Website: apple
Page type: customer-info-address
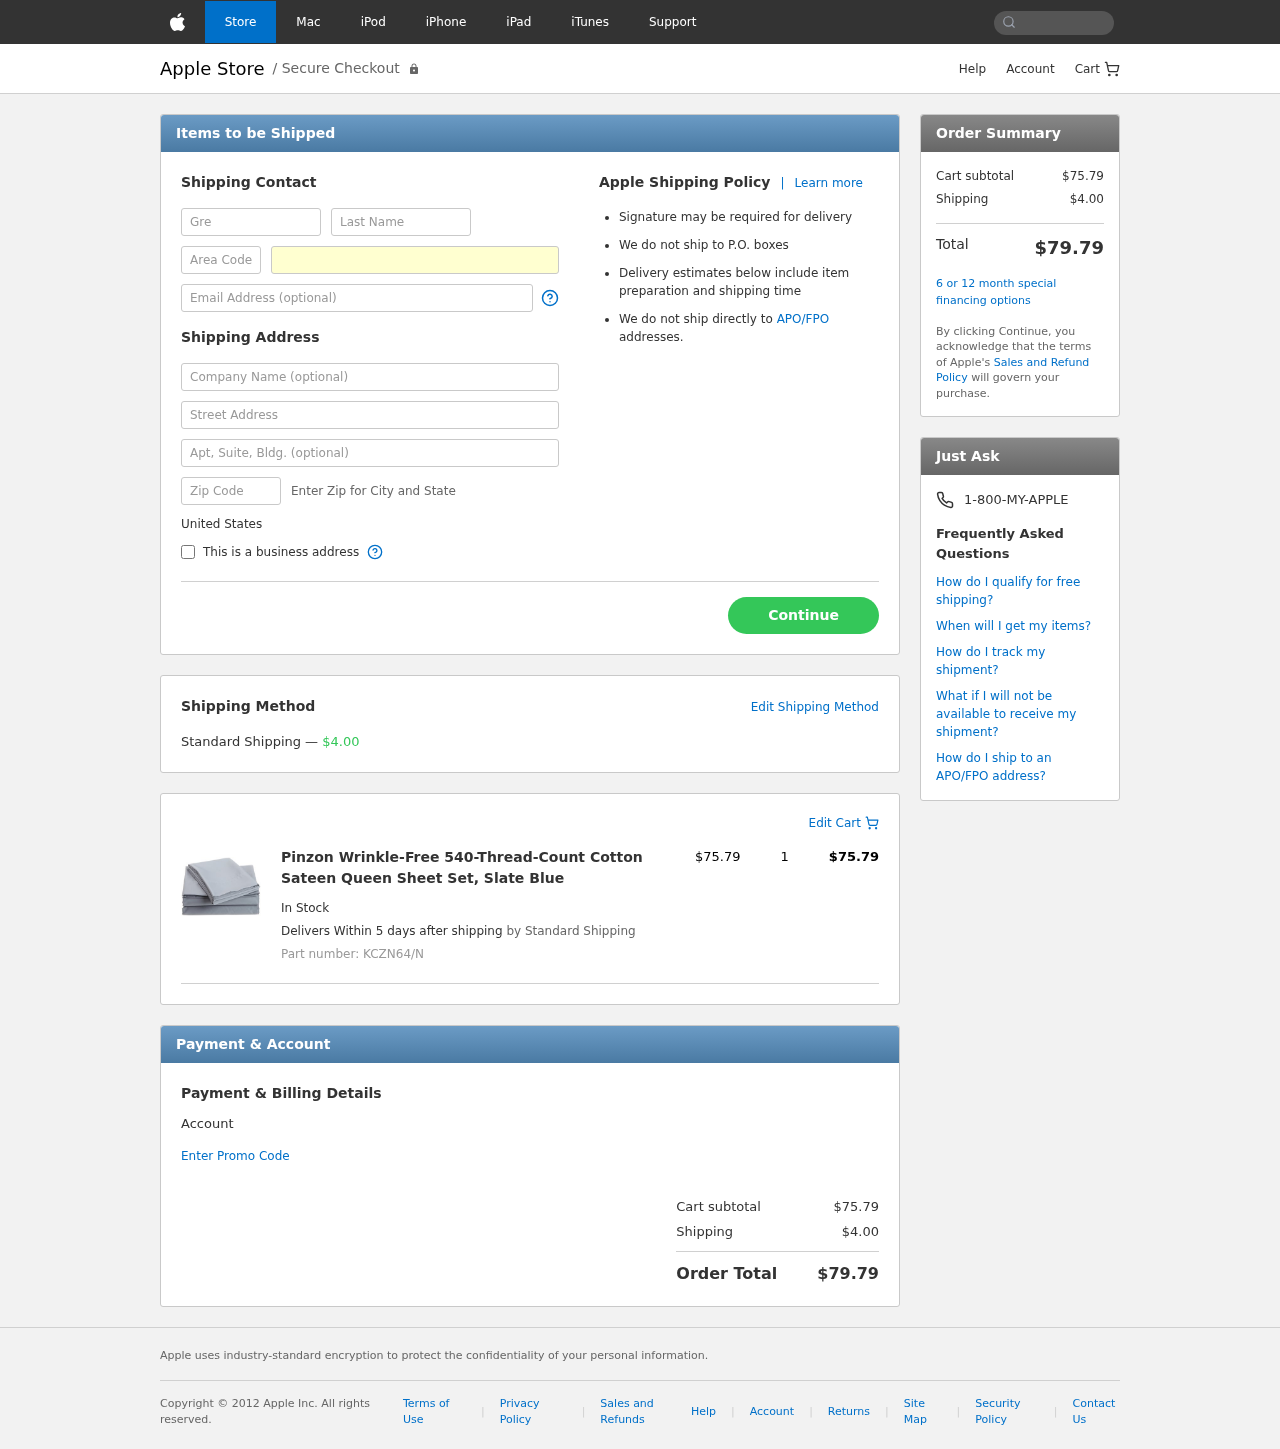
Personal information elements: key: PII_COUNTRY
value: United States
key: PII_FIRSTNAME
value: Gregory
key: PII_LASTNAME
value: Ruiz
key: PII_PHONE_AREA
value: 621
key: PII_PHONE_LINE
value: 1829
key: PII_EMAIL
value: gregory_ruiz@gmail.com
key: PII_COMPANY
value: Ramos-Nelson
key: PII_STREET
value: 5049 Joseph Oval Apt. 588
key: PII_STREET2
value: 176 Karen Burg
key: PII_POSTCODE
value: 58755
Product elements: key: PRODUCT1_NAME
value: Pinzon Wrinkle-Free 540-Thread-Count Cotton Sateen Queen Sheet Set, Slate Blue
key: PRODUCT1_PRICE
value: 75.79
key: PRODUCT1_QUANTITY
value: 1
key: PRODUCT1_SKU
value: KCZN64/N
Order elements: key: ORDER_SHIPPING_COST
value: $4.00
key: ORDER_ITEM_TOTAL
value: $75.79
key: ORDER_SUBTOTAL
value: $75.79
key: ORDER_TOTAL
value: $79.79